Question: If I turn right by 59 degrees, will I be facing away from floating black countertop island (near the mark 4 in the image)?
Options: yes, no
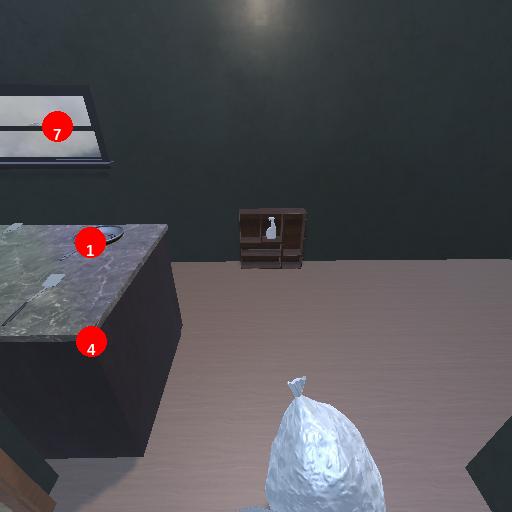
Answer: yes